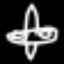
Label: airplane